Interaction volume radius: 5 \u00c5
Interaction volume height: 40 \u00c5
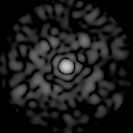
Disorder parameter: 0.8374